Current action and preconditions to check: path_clear

Your task: For each precondition in the list above, predict whether it will hold at this action.

Consider the current scene as observed from the mobile robot's camera, and analyze the predicted future states of all dynamic agents (e.g., people, animals, vehicles, or any moving entities) within the NEXT SECOND.

IMPORTANT: Only answer "very likely" if you are absolutely certain—based on strong, clear evidence—that a dynamic agent will violate the precondition in the predicted future state. Do NOT answer "very likely" for unlikely, ambiguous, or low-probability risks.

Ask yourself for each precondition: Is there a high probability, with clear and convincing evidence, that the predicted future states of any dynamic agent will interfere with the predicted future state of the currently executing action within the NEXT SECOND, causing that precondition to fail?

Assess the risk level based on these predictions. Use "likely" or "very likely" if motions create a clear risk of interference.

Use "neutral" or "improbable" if agents are nearby but their predicted paths are clearly diverging or non-conflicting.

Failure Risk Categories: "very improbable", "improbable", "neutral", "likely", "very likely"

Answer Format: Output ONLY the probability_of_failure value from these categories: "very improbable", "improbable", "neutral", "likely", "very likely"

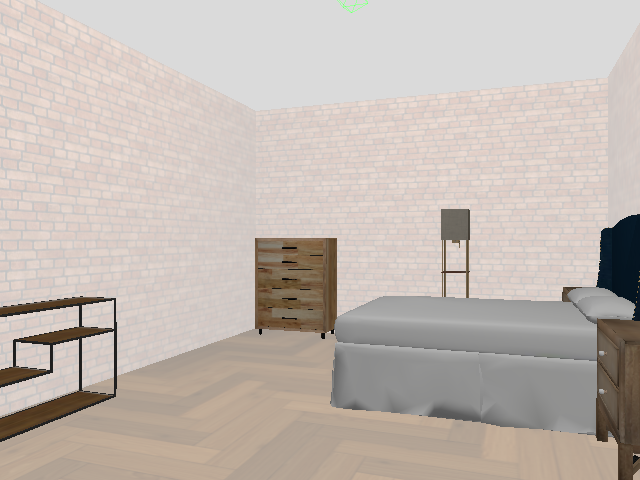

Answer: very improbable